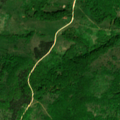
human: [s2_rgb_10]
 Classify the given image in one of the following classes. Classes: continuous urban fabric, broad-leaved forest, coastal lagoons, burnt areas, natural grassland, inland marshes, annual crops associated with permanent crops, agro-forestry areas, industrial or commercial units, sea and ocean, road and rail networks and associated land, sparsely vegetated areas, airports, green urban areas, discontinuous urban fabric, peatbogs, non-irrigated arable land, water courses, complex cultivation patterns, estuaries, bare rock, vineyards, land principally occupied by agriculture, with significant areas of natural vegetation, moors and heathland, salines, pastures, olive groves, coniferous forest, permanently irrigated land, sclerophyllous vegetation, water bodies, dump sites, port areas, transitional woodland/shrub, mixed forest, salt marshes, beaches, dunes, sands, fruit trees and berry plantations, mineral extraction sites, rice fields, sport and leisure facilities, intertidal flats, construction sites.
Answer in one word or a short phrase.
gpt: pastures, broad-leaved forest, mixed forest, transitional woodland/shrub